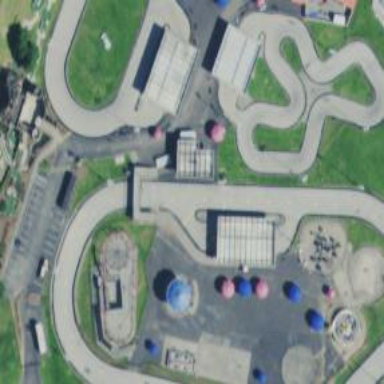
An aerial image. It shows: Karting raceway.